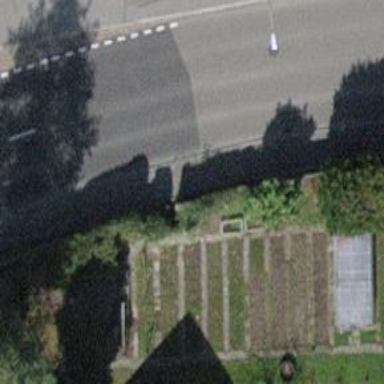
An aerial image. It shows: Sidewalk.